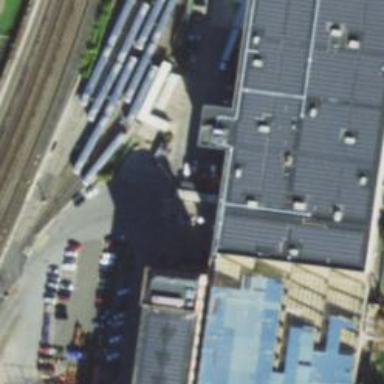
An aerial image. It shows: Railway yard.